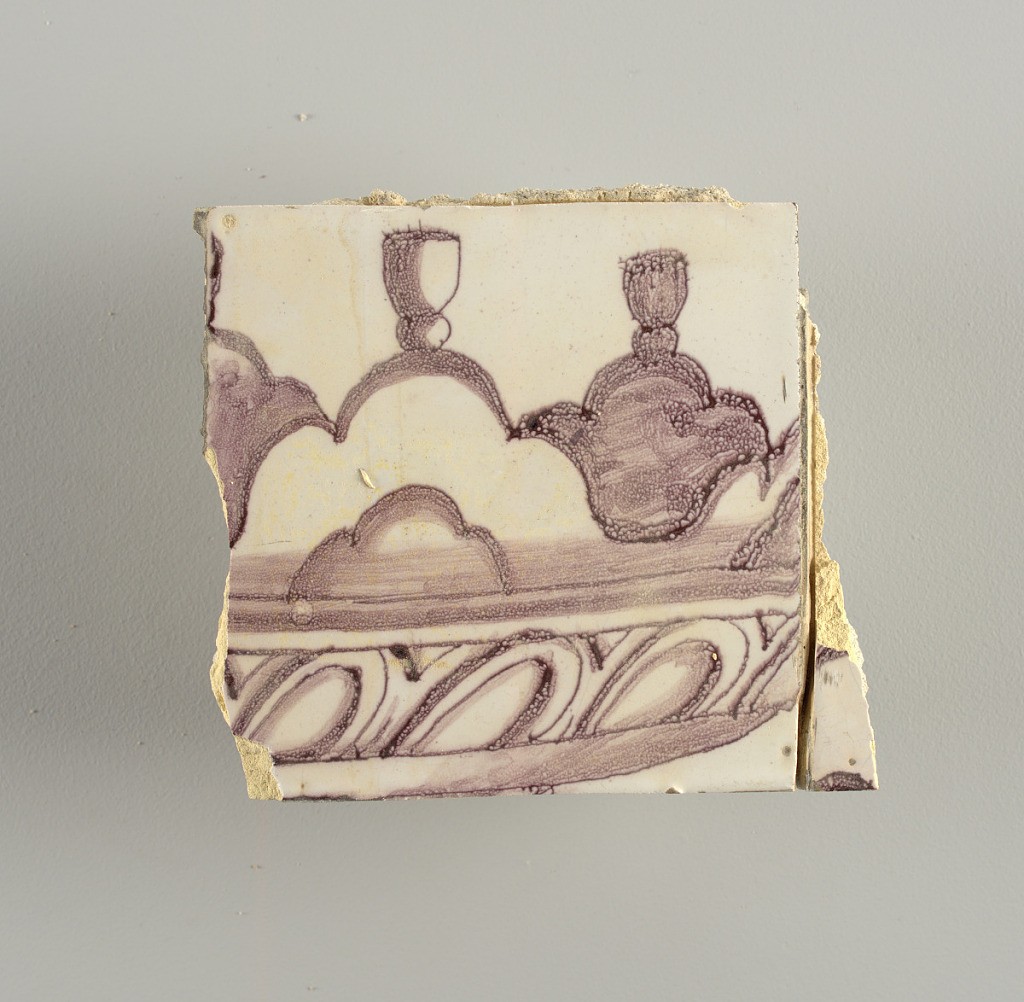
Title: Tile wall facing
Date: ca. 1725
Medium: Tin-glazed earthenware, underglaze
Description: Horizontal rectangle.  Thirty tiles wide and twenty-three tiles high with opening for fireplace eleven tiles wide and ten high.  Foliage arabesques disposed about three vertical axes from which are emphazised by urns at center and right, and at left by the figure of a standing woman carrying an infant on her arm and accompanied by two children.